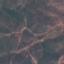
Land use / land cover class: HerbaceousVegetation